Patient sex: F
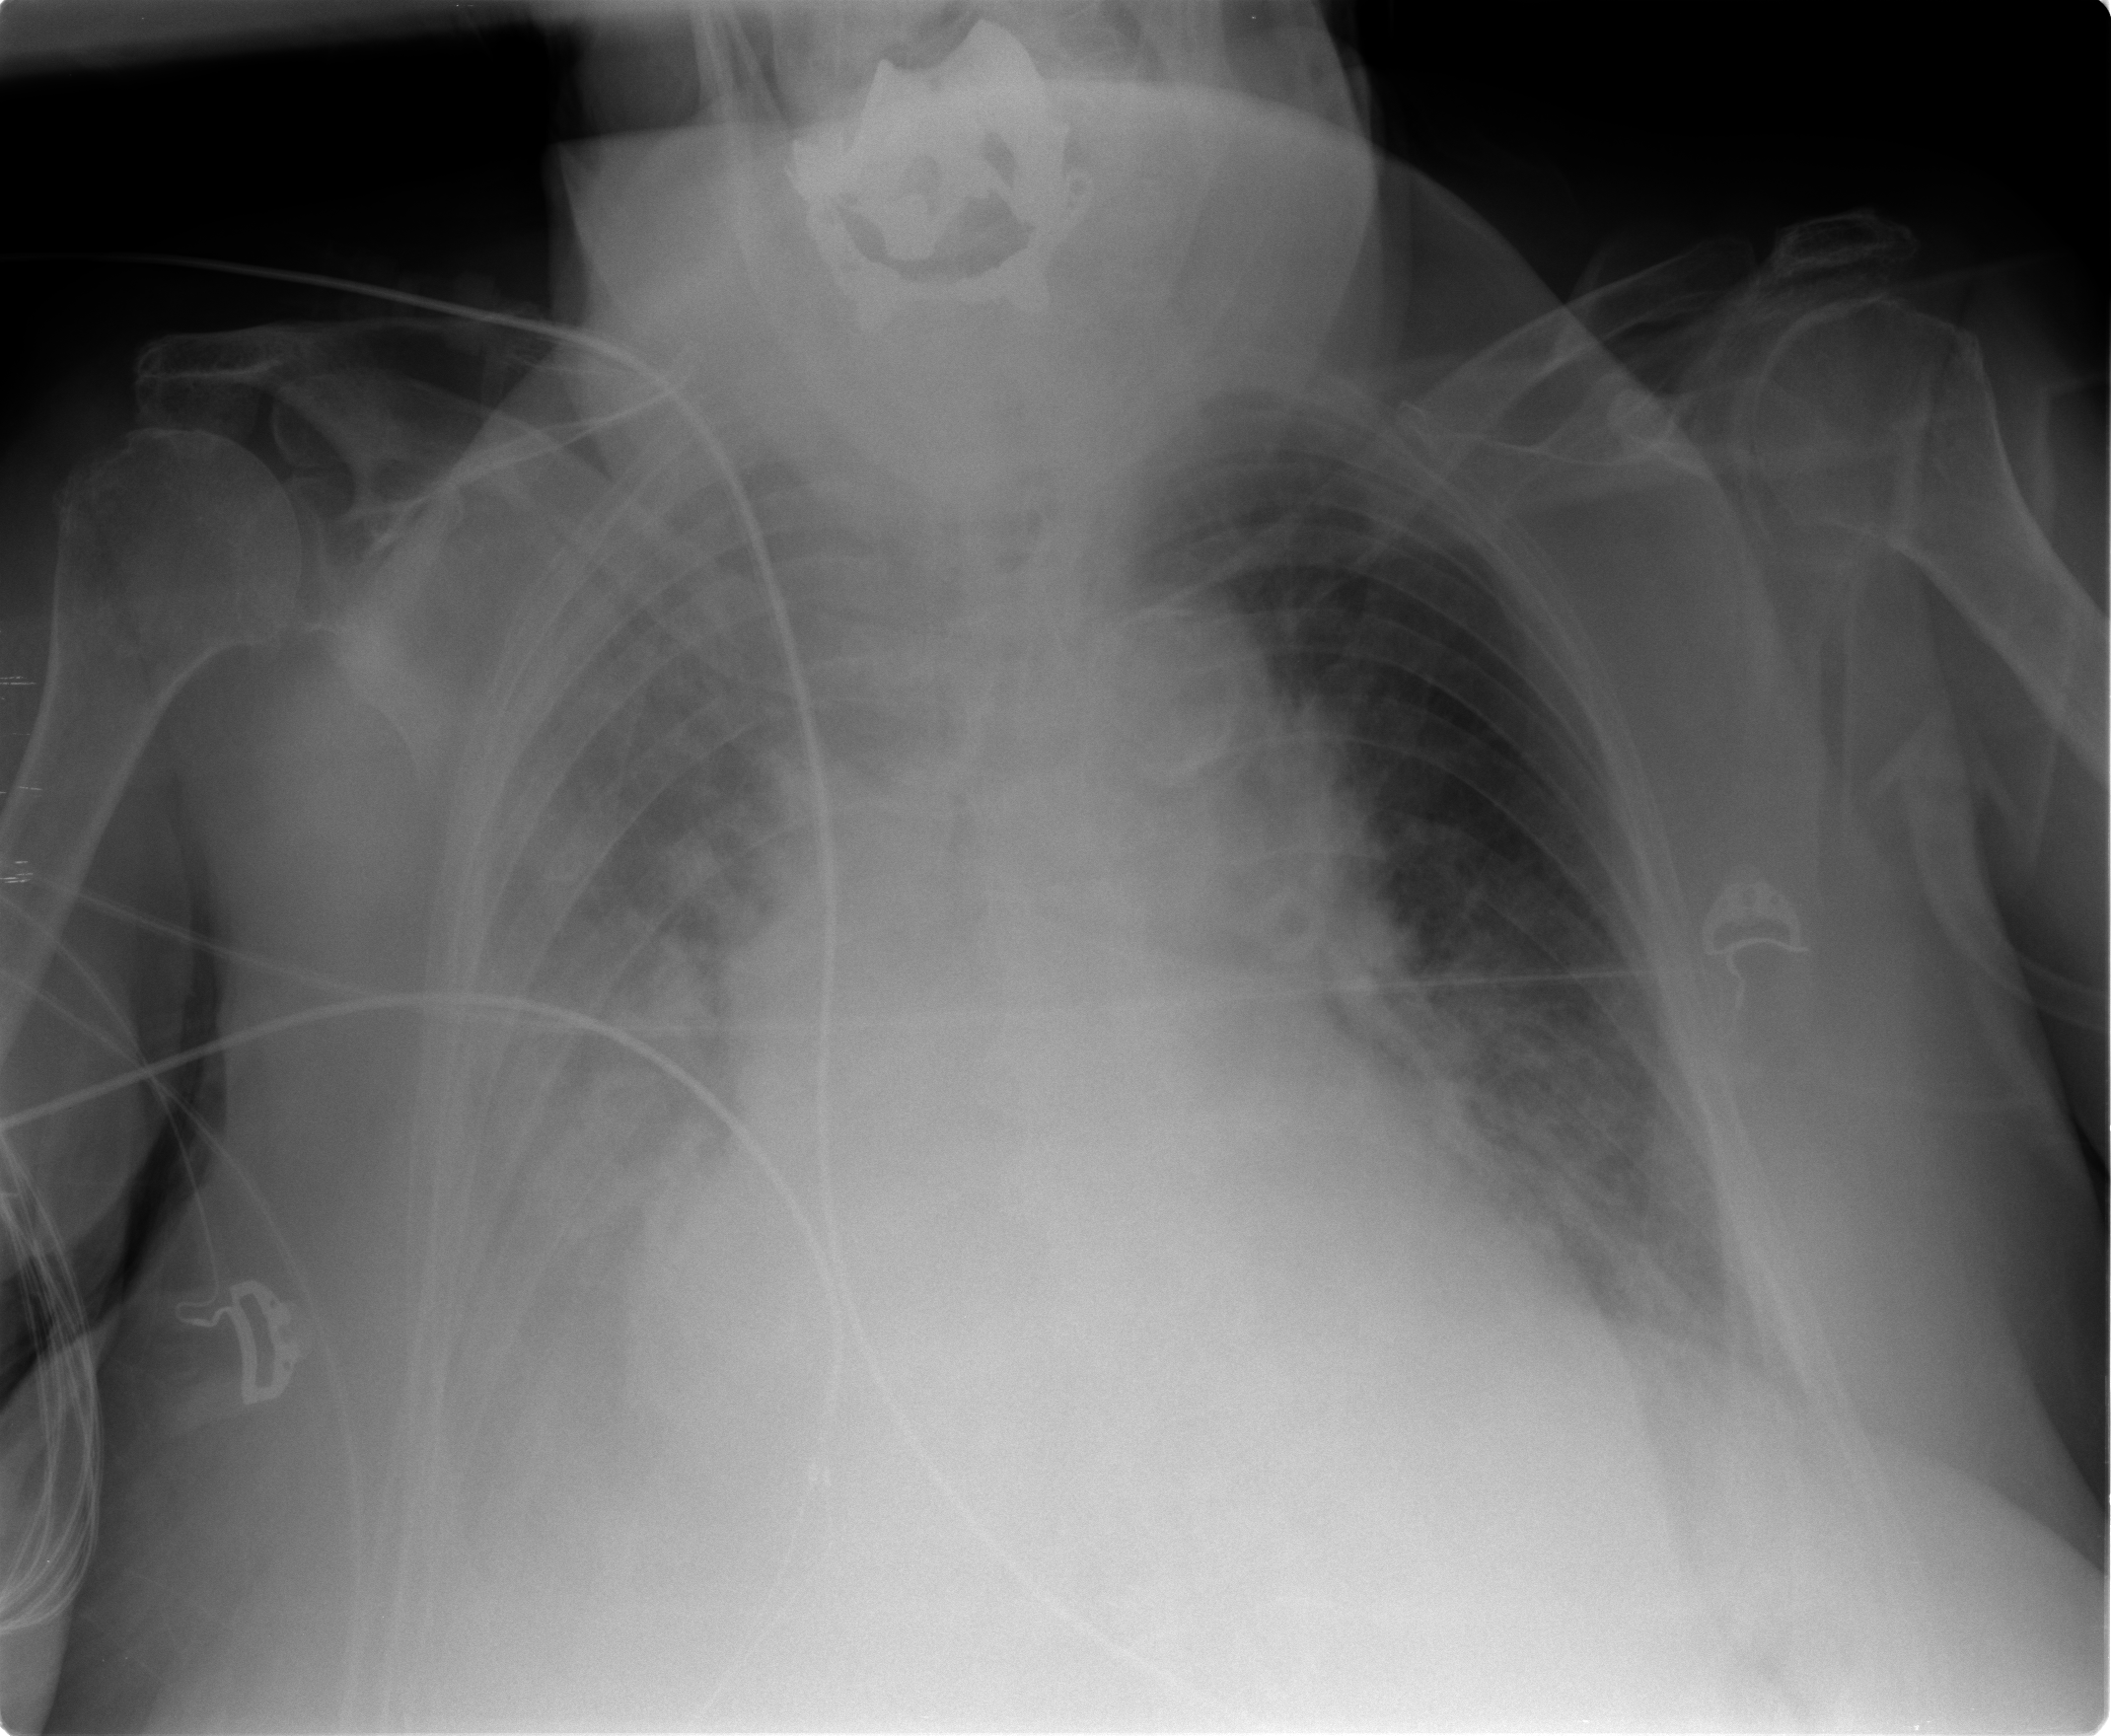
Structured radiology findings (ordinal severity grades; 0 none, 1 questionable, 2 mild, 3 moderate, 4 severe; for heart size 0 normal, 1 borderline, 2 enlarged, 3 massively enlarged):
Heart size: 3
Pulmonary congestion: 2
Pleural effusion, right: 2
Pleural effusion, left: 0
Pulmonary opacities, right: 3
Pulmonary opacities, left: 0
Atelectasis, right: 3
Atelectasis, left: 2